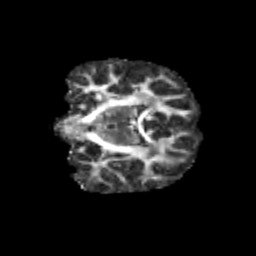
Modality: FA
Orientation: coronal
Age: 10
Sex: male
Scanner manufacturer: siemens
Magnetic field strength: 3 T
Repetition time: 3.8 s
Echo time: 0.07 s